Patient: sex F, age 60
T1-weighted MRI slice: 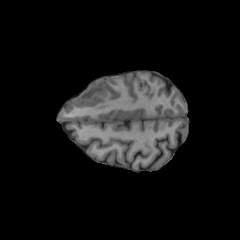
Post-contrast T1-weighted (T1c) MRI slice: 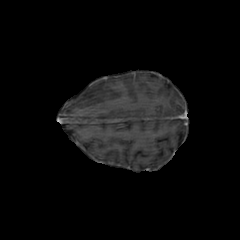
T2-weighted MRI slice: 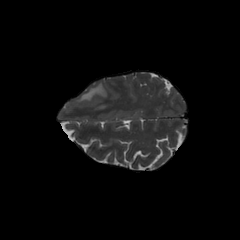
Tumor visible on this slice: yes
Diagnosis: Astrocytoma, IDH-mutant
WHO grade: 3